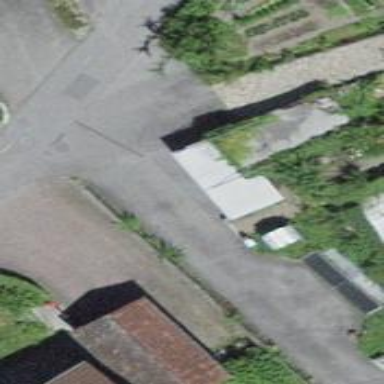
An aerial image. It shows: Garage building.